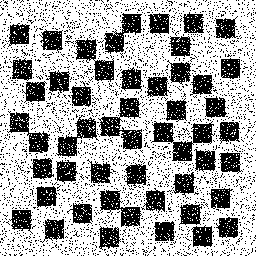
Squares: 52
Triangles: 0
Stars: 0
Total shapes: 52